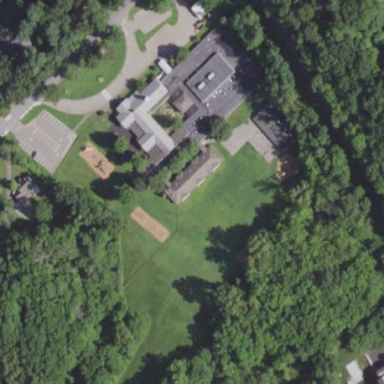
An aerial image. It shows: School.